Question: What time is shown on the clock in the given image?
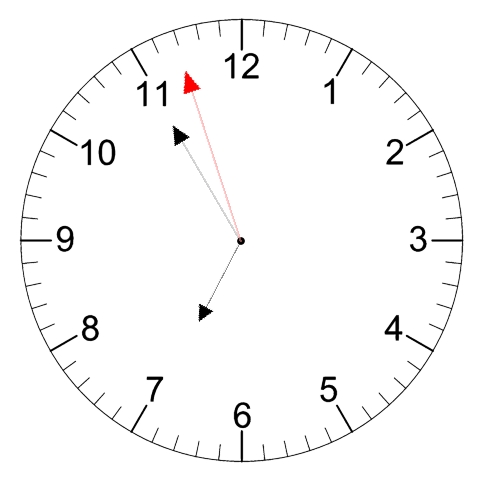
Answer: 06:54:57